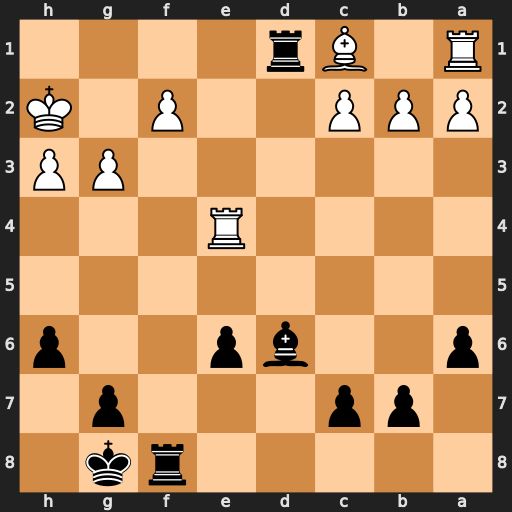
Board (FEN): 5rk1/1pp3p1/p2bp2p/8/4R3/6PP/PPP2P1K/R1Br4
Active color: b
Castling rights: -
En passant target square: -
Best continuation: Rxf2#